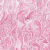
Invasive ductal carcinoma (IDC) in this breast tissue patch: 0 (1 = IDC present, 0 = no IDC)